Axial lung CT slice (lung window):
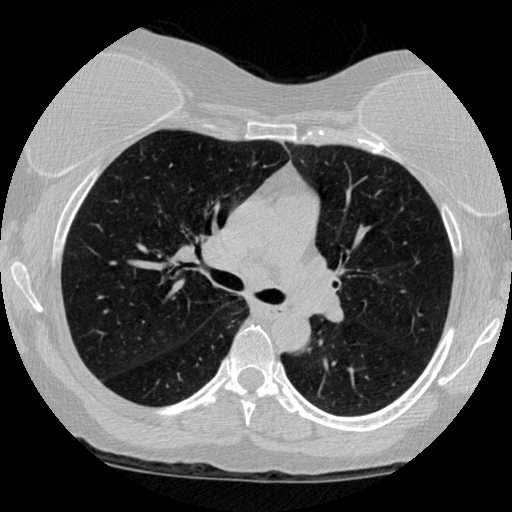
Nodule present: no